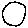
Label: circle